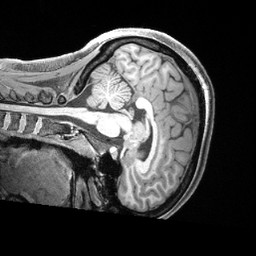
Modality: T1w
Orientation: sagittal
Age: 34
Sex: female
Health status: healthy
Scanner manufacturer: siemens
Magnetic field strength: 3 T
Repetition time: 2.4 s
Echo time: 0.00222 s